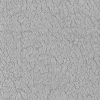
Atmospheric dust classification: not_dusty